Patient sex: M
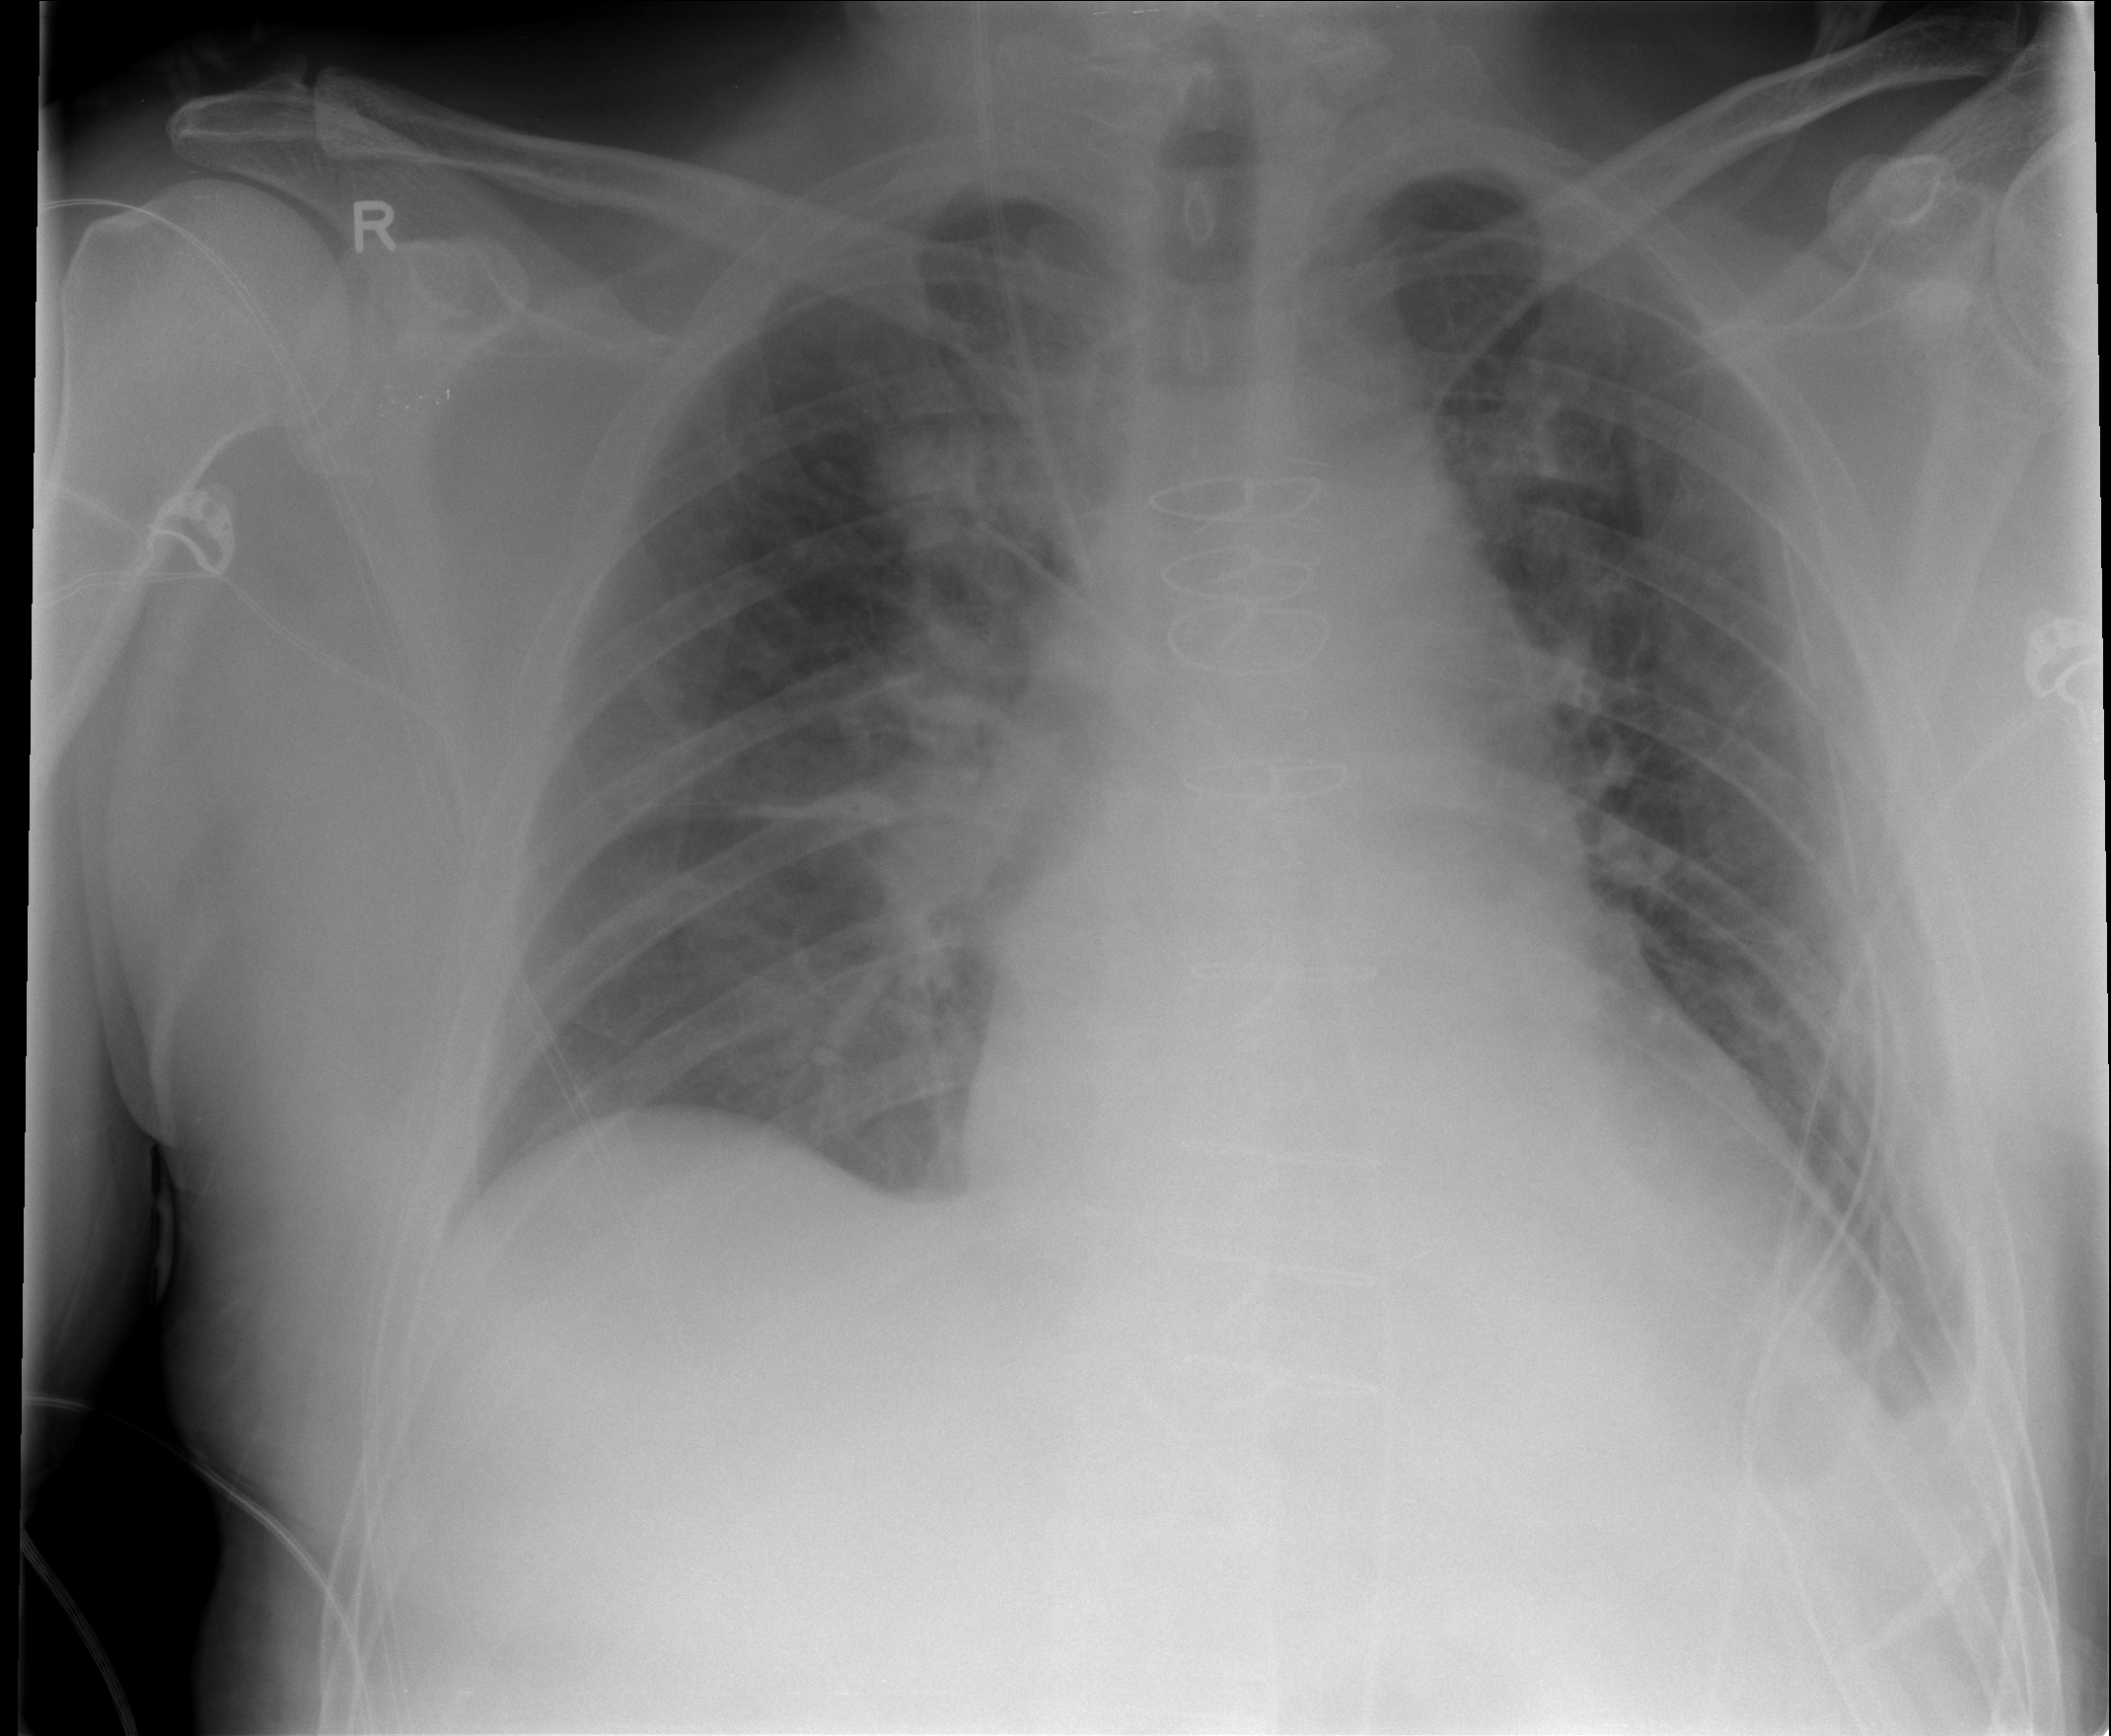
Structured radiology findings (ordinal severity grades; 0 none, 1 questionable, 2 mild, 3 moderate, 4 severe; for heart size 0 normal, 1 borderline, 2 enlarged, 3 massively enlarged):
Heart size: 0
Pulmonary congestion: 2
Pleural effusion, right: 0
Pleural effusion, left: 2
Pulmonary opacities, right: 2
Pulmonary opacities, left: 0
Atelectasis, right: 2
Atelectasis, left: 2